Current action and preconditions to check: trajectory_clear

Your task: For each precondition in the list above, predict whether it will hold at this action.

Consider the current scene as observed from the mobile robot's camera, and analyze the predicted future states of all dynamic agents (e.g., people, animals, vehicles, or any moving entities) within the NEXT SECOND.

IMPORTANT: Only answer "very likely" if you are absolutely certain—based on strong, clear evidence—that a dynamic agent will violate the precondition in the predicted future state. Do NOT answer "very likely" for unlikely, ambiguous, or low-probability risks.

Ask yourself for each precondition: Is there a high probability, with clear and convincing evidence, that the predicted future states of any dynamic agent will interfere with the predicted future state of the currently executing action within the NEXT SECOND, causing that precondition to fail?

Assess the risk level based on these predictions. Use "likely" or "very likely" if motions create a clear risk of interference.

Use "neutral" or "improbable" if agents are nearby but their predicted paths are clearly diverging or non-conflicting.

Failure Risk Categories: "very improbable", "improbable", "neutral", "likely", "very likely"

Answer Format: Output ONLY the probability_of_failure value from these categories: "very improbable", "improbable", "neutral", "likely", "very likely"

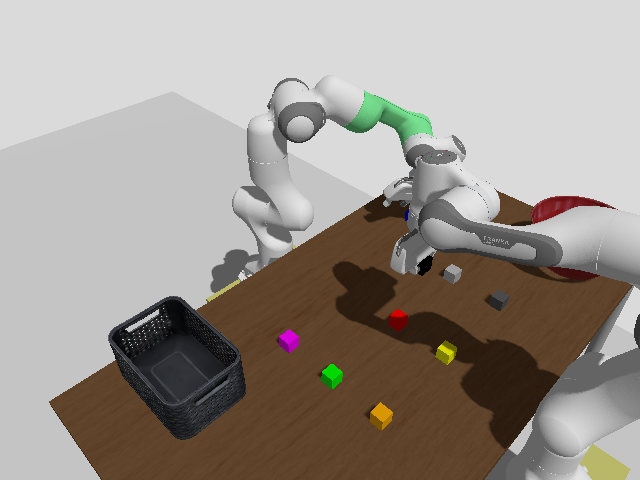

Answer: very improbable